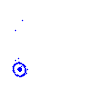
Particle: kaon